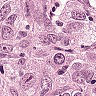
Metastatic tissue present: yes